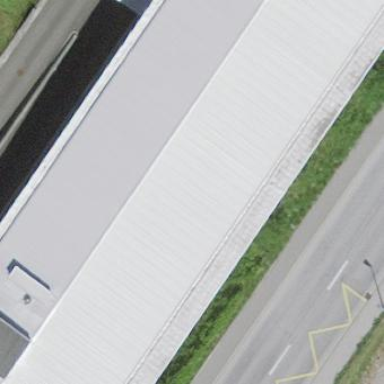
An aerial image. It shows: Commercial building.